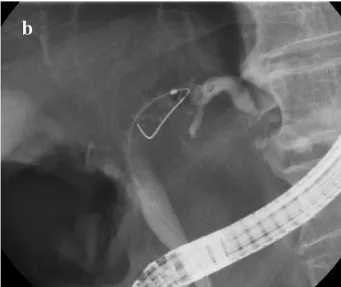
(b) ERCP revealed left-sided bile duct was narrow and the peripheral bile ducts were dilatation. Brushing cytology was performed at the narrow portion, and there was not malignancy in the pathological results.
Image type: radiology (x_ray)